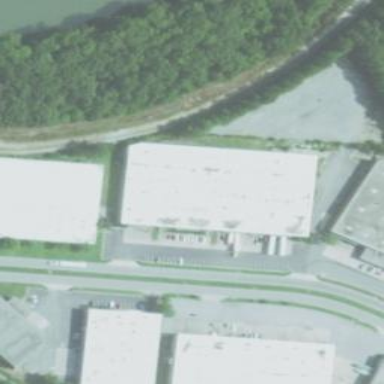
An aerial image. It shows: Warehouse.